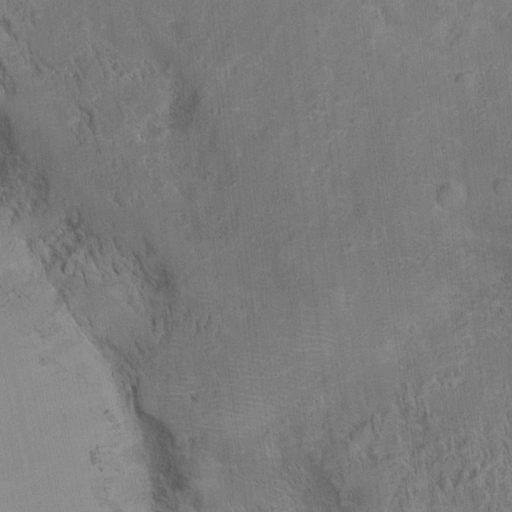
Classes present: Background